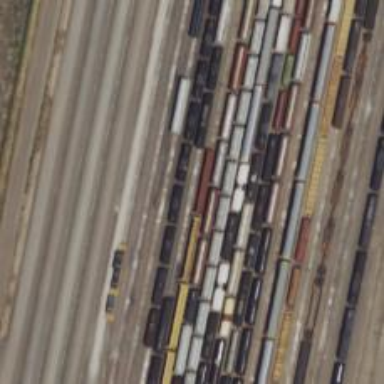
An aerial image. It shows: Railway yard used for servicing trains.